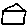
Label: house